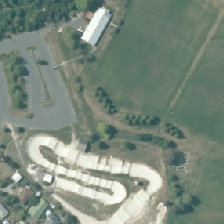
Land cover: urban_parkland